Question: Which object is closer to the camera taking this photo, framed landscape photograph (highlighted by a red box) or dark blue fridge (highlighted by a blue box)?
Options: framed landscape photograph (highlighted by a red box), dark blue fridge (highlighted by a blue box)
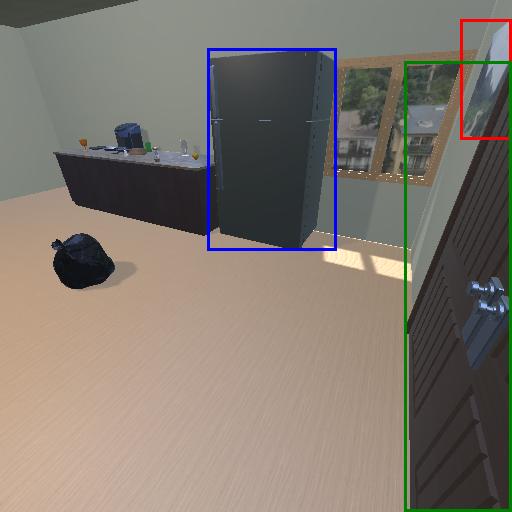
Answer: framed landscape photograph (highlighted by a red box)